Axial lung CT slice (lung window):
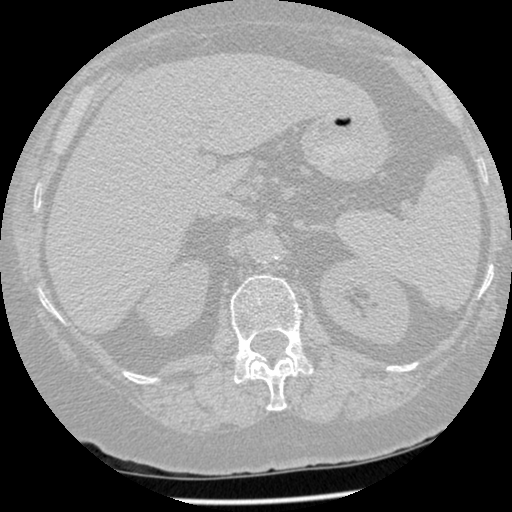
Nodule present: no